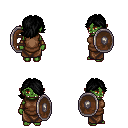
a pixel art fantasy rpg character, female body template, orc, green skin, brown tunic, robe skirt, black swoop hairstyle, cloth bracers, shield, four views (front, back, left, right), 2x2 character sprite sheet, small pixel art, hard edges, no anti-aliasing